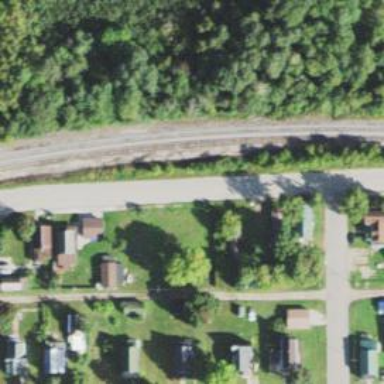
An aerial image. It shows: Two railway tracks with rails.